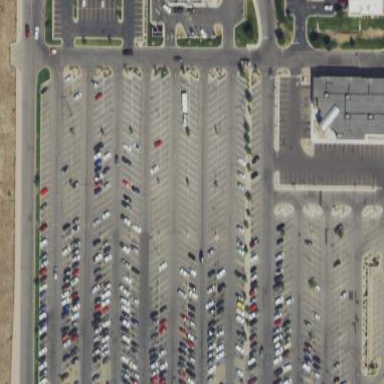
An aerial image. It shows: Parking area with surface.